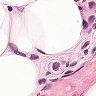
Metastatic tissue present: yes